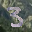
Label: 3